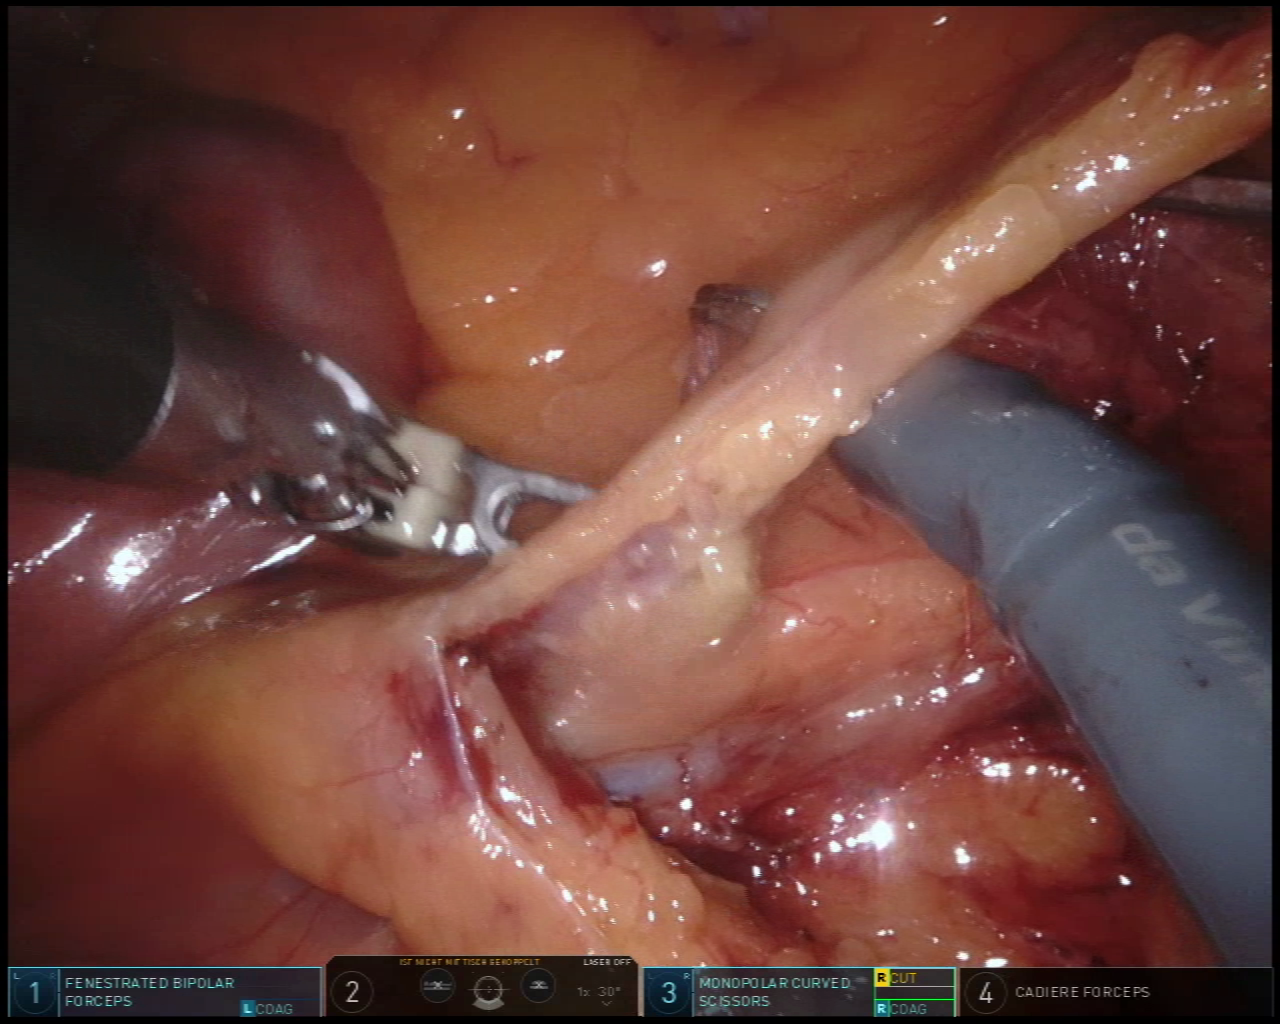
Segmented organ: small_intestine
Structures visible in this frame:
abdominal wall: no
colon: no
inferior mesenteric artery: yes
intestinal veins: yes
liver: no
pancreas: no
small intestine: yes
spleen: no
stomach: no
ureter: no
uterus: no
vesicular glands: no